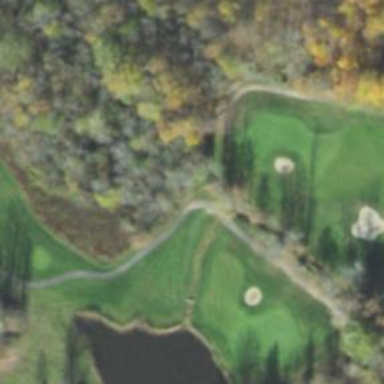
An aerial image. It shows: Path bridge crossing golf cartpath.